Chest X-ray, AP view. Patient: 60 years old, sex M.
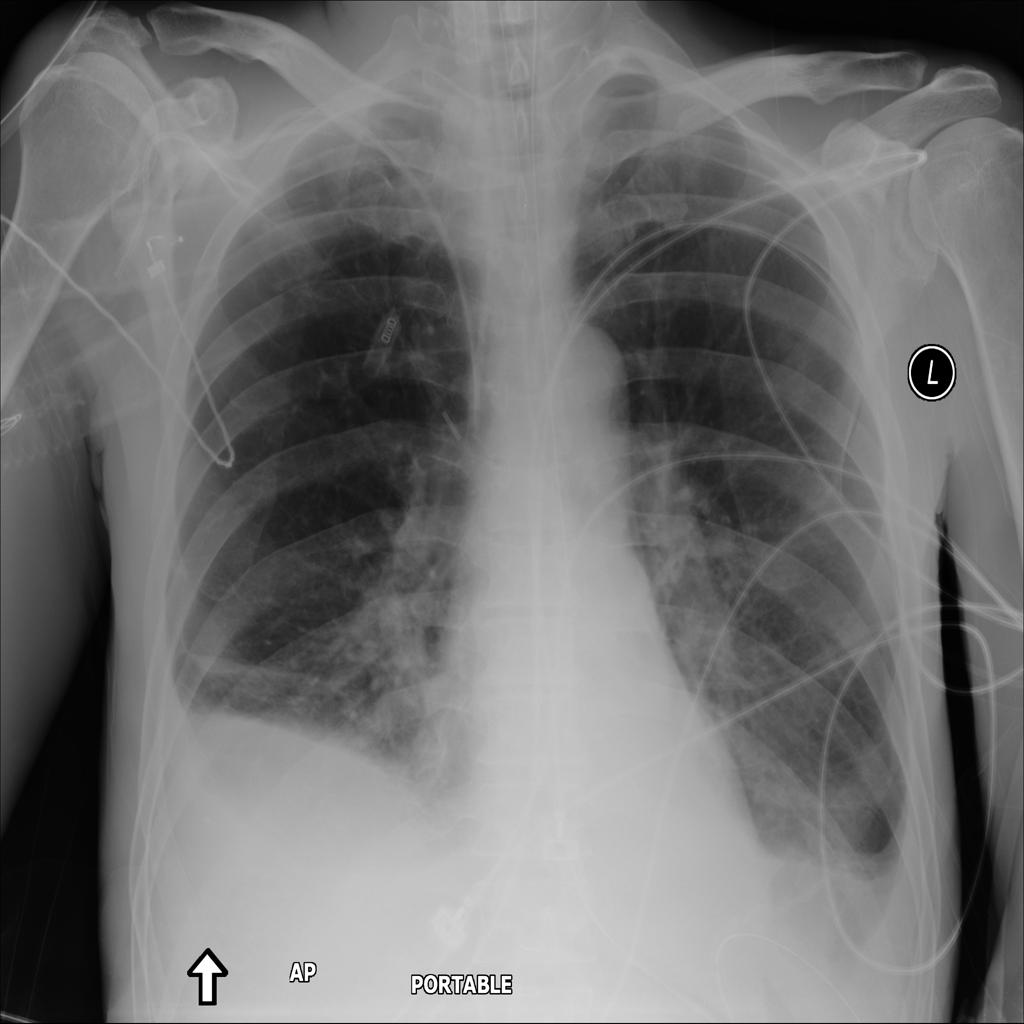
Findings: Atelectasis, Effusion